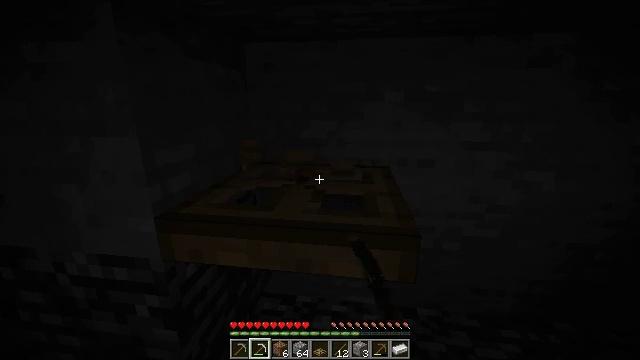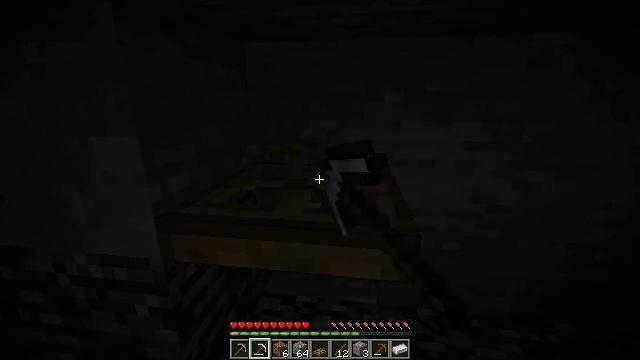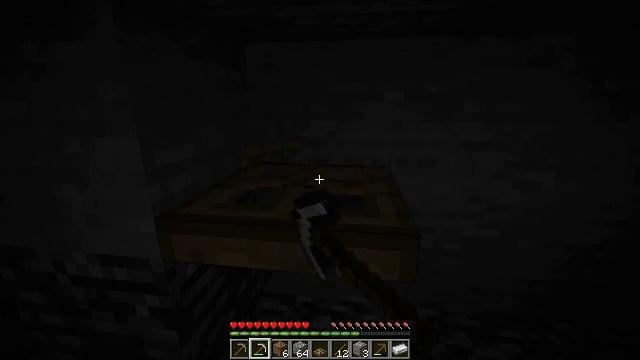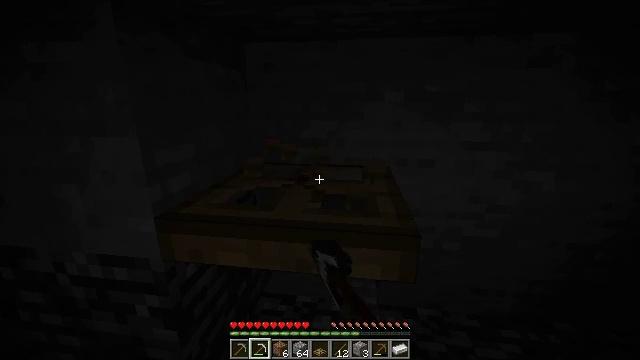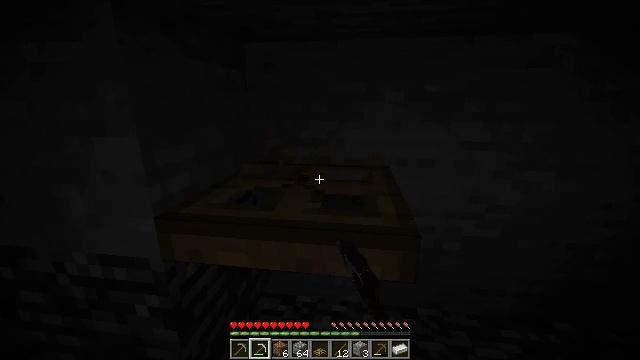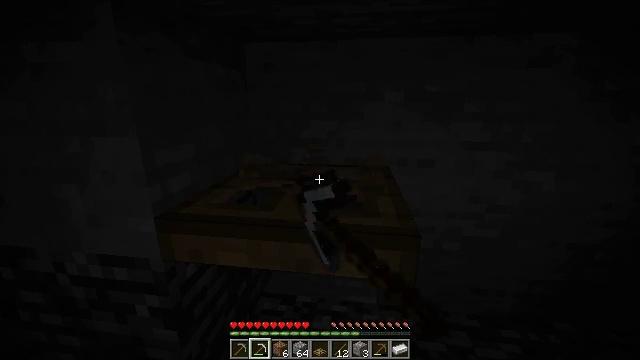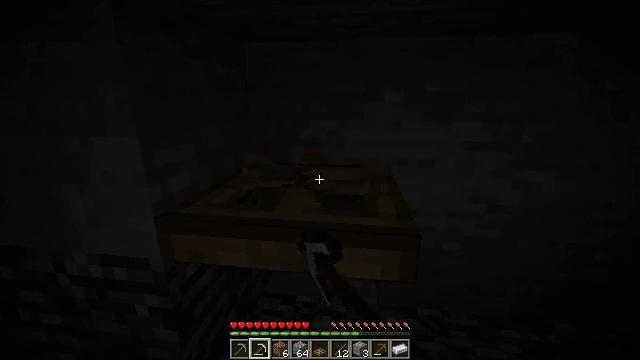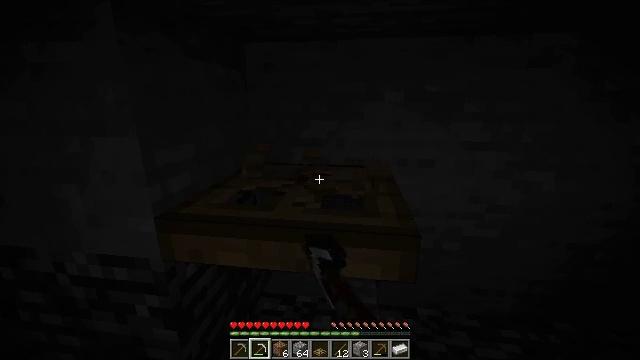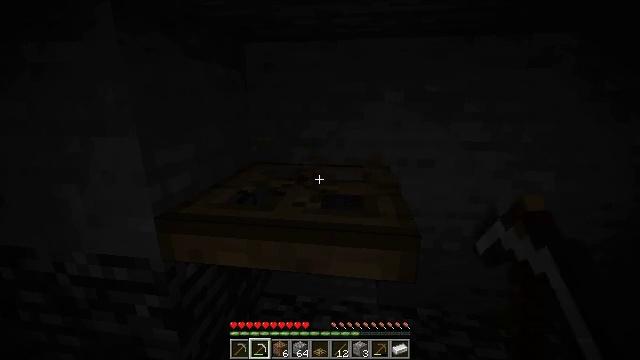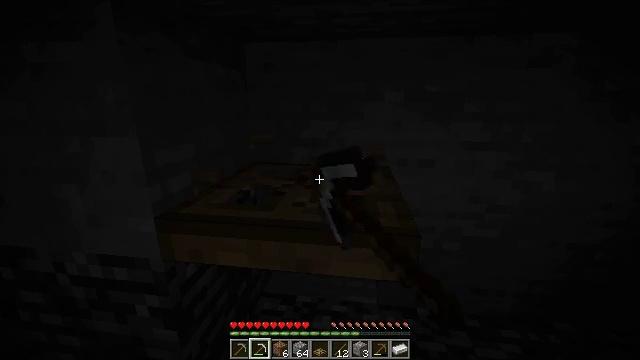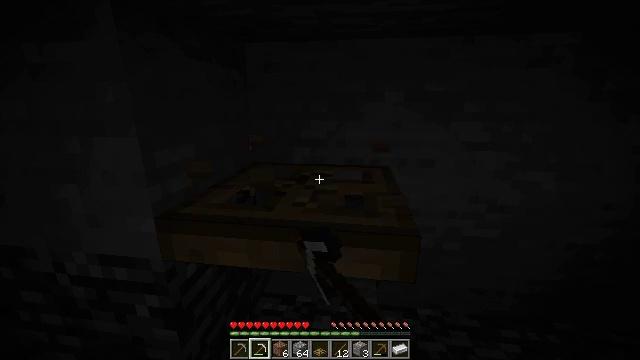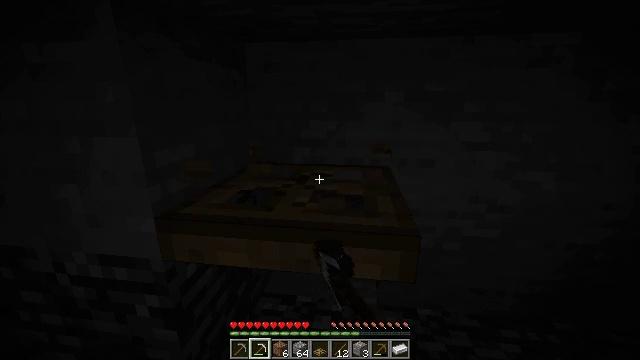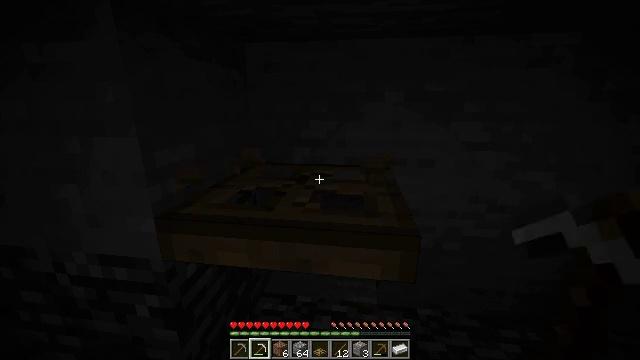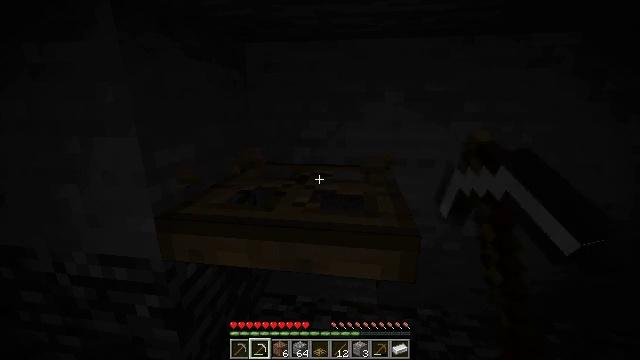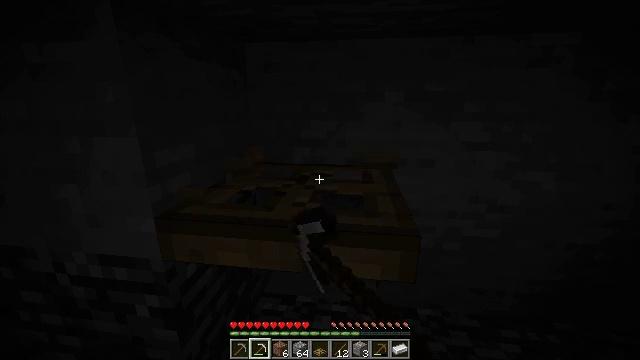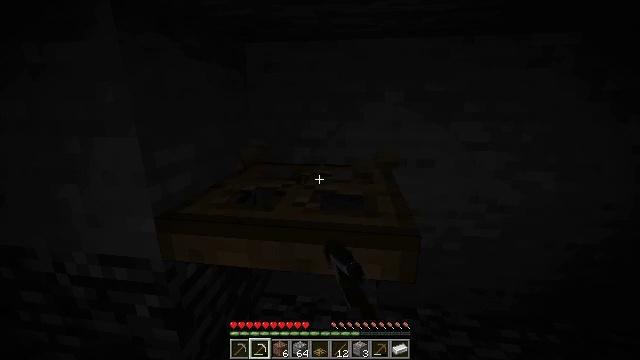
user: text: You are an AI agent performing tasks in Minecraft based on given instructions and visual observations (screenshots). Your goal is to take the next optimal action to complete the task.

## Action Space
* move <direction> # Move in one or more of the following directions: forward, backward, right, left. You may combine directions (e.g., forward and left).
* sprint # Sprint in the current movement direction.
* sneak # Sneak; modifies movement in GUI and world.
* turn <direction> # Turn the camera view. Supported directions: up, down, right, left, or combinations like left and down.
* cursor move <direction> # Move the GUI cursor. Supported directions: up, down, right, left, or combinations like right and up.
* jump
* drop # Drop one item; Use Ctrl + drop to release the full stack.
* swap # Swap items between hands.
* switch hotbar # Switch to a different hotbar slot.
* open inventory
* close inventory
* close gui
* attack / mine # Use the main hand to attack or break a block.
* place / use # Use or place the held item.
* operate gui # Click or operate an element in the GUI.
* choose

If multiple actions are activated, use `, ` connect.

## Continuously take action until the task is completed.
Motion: motion action
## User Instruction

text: Get the oak trapdoor back into your inventory.
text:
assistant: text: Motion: attack / mine
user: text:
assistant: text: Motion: attack / mine
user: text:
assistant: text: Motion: attack / mine
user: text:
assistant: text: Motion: attack / mine
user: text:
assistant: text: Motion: attack / mine
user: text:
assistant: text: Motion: attack / mine
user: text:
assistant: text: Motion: attack / mine
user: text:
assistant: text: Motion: attack / mine
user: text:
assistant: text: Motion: attack / mine
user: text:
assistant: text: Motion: attack / mine
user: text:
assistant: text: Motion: attack / mine
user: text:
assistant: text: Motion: attack / mine
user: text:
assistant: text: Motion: attack / mine
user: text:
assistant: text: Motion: attack / mine
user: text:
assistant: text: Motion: attack / mine
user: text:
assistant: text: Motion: attack / mine
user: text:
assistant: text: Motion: attack / mine
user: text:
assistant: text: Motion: attack / mine
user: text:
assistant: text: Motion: attack / mine
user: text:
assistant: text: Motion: attack / mine
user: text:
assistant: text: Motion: attack / mine
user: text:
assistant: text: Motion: attack / mine
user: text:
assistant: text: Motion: attack / mine
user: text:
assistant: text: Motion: attack / mine
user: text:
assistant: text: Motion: attack / mine
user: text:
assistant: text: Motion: attack / mine
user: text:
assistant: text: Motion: attack / mine
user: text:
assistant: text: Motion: attack / mine
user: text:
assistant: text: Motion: attack / mine
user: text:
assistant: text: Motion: attack / mine